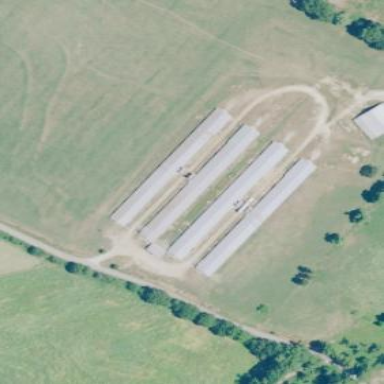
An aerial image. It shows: Poultry house.